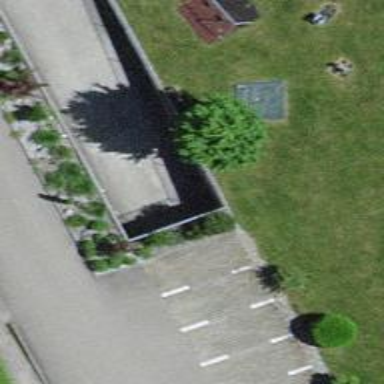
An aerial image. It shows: Parking entrance.